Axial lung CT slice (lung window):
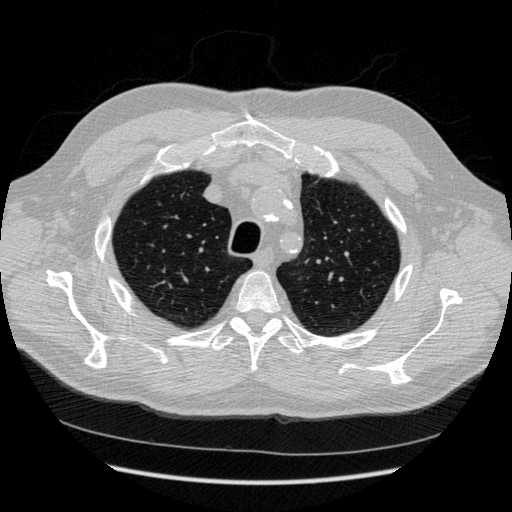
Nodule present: no